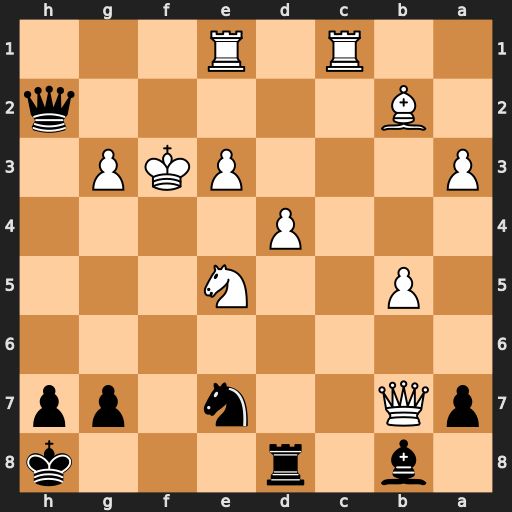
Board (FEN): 1b1r3k/pQ2n1pp/8/1P2N3/3P4/P3PKP1/1B5q/2R1R3
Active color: b
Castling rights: -
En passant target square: -
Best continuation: Rf8+ Ke4 Qg2+ Kd3 Qxb7